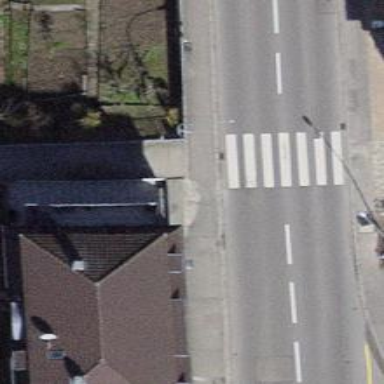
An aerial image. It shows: Fixed double cycle barrier.